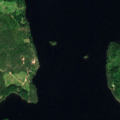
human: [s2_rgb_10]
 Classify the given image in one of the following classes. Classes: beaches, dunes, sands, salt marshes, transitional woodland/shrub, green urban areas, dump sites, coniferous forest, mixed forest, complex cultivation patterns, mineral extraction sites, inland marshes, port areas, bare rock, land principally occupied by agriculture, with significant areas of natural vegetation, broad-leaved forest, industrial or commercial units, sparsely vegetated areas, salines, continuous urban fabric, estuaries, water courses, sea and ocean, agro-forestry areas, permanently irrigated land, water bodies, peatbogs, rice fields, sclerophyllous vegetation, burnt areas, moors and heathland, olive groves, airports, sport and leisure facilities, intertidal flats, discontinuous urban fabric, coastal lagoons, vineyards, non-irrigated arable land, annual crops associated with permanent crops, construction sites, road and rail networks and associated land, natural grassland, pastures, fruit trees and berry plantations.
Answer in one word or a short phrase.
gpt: coniferous forest, mixed forest, water bodies